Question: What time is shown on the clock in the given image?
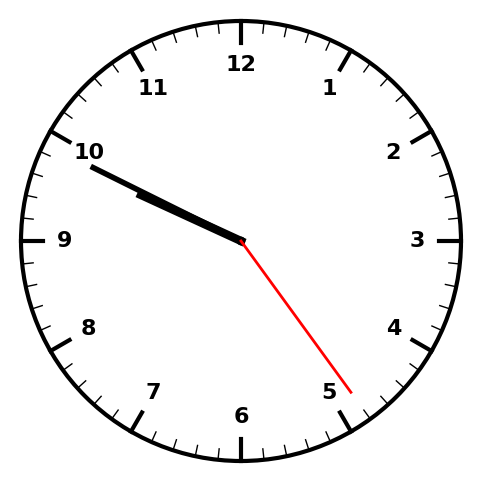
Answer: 09:49:24